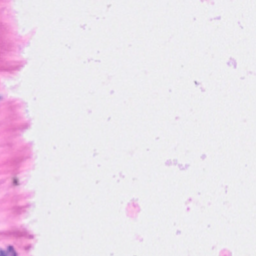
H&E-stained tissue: Breast